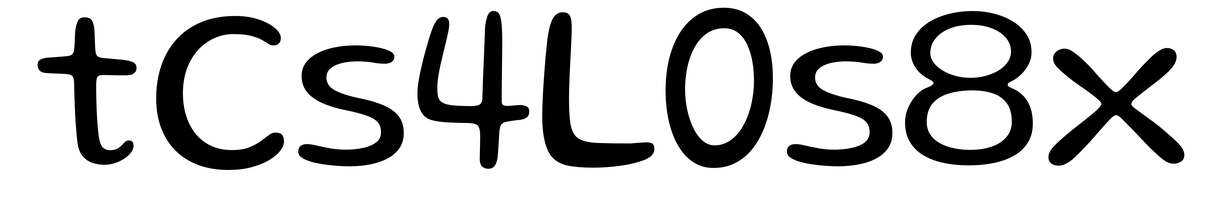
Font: Gluten_Light